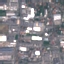
Land use / land cover class: Industrial